Question: I have created the following database table:

I would like to extract only the line 2017-08-29 using Sequalize.
How can it be realized?
'''
Model.findAll({
where: {
dateTime: ...,
}
})
'''
Both the date and time are registered in the database table I created, but I would like to extract the rows only by date.
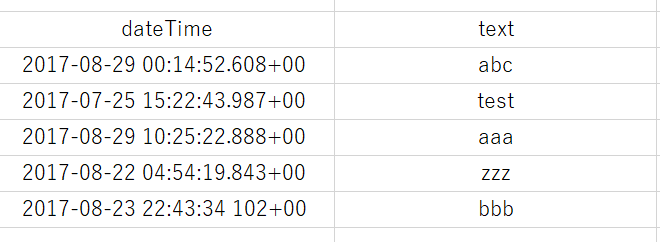
Answer: '''
Model.findAll({
where: {
dateTime: {$eq: new Date(2017, 07, 29)}
}
})
'''
Note:
> Integer value representing the month, beginning with 0 for January to 11 for December.